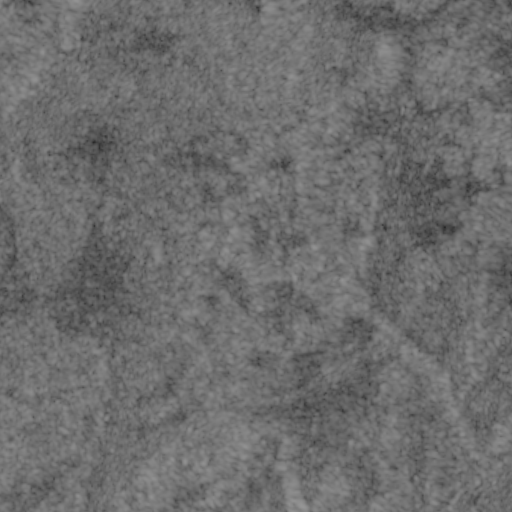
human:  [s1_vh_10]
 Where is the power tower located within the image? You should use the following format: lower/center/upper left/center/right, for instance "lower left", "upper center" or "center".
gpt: The power tower is located in the lower right of the image.
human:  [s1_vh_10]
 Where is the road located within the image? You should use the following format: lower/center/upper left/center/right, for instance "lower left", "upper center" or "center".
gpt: There is no road in the image.

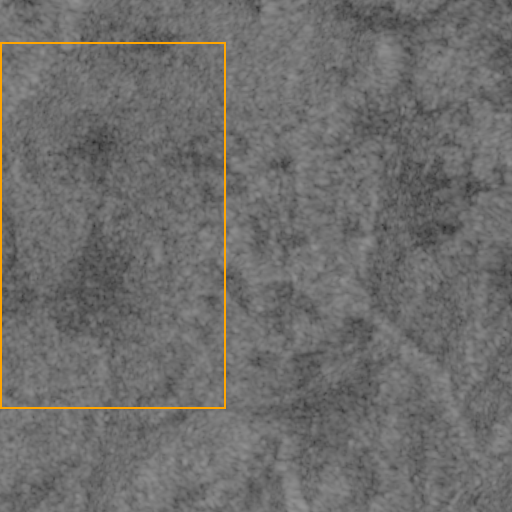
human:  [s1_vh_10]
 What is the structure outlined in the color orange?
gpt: The structure outlined in orange is a park.
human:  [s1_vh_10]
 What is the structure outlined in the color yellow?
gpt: There is no yellow outline.